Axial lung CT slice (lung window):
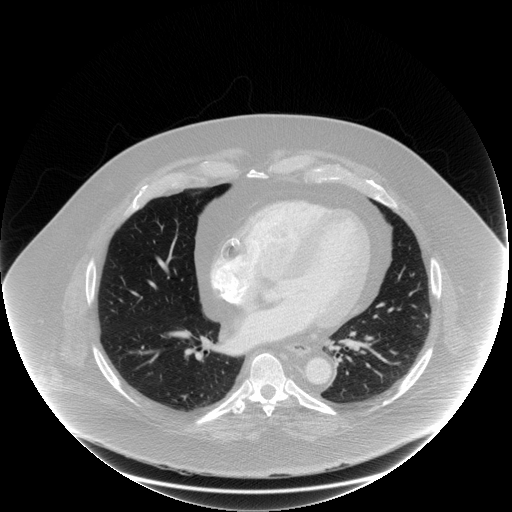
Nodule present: no